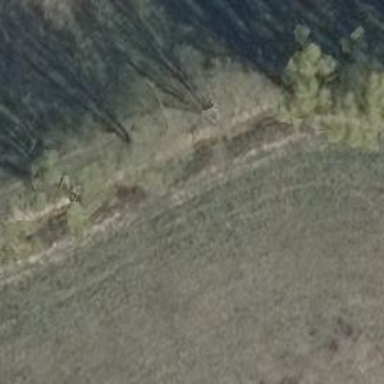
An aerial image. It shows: Row of trees in natural setting.